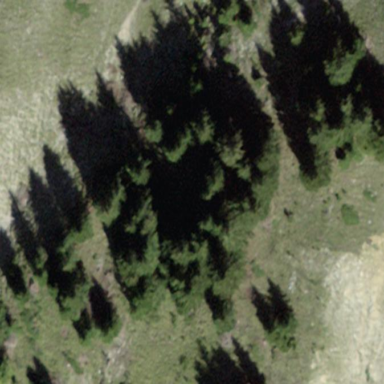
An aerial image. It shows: Forest area.